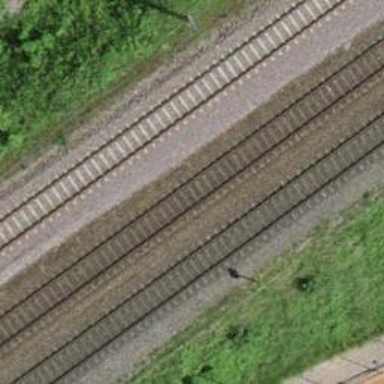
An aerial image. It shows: Solitary milestone along the railway.